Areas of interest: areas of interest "Sport and cultural"
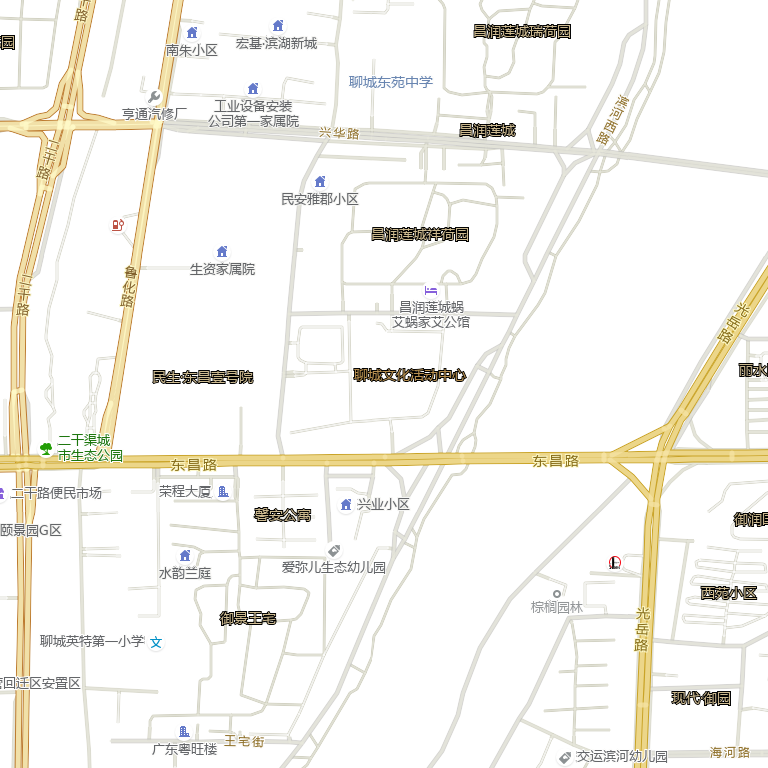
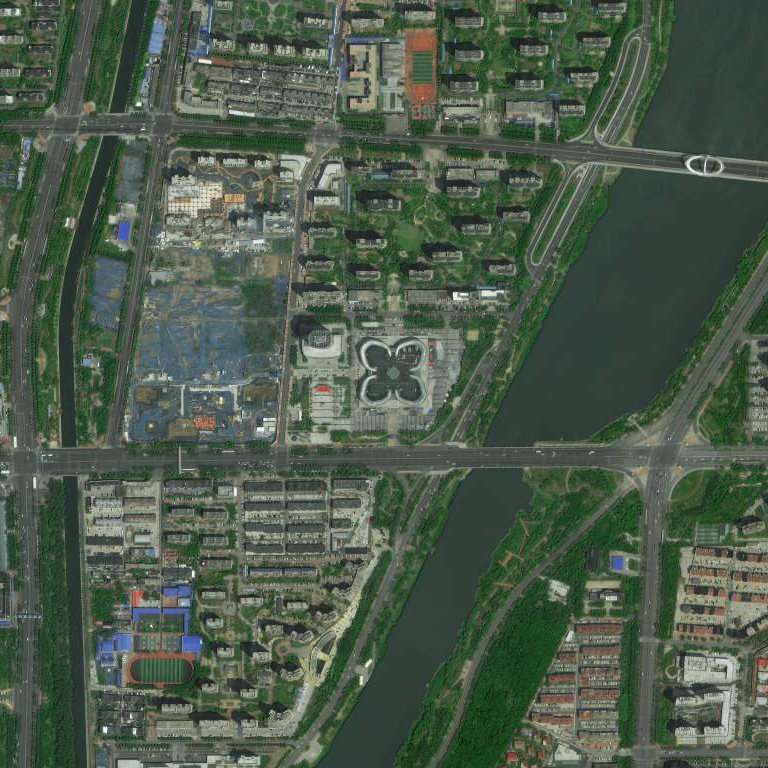